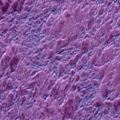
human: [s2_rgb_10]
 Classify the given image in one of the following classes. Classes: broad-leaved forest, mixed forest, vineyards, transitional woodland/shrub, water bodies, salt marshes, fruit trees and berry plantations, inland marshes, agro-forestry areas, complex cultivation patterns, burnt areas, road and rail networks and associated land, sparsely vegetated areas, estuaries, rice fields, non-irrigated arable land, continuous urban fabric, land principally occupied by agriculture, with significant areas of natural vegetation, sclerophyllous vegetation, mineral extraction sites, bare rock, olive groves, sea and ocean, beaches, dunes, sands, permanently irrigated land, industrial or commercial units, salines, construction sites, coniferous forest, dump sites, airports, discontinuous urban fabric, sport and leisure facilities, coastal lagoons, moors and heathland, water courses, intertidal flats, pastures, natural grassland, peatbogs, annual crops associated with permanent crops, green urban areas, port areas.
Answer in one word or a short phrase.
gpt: sea and ocean